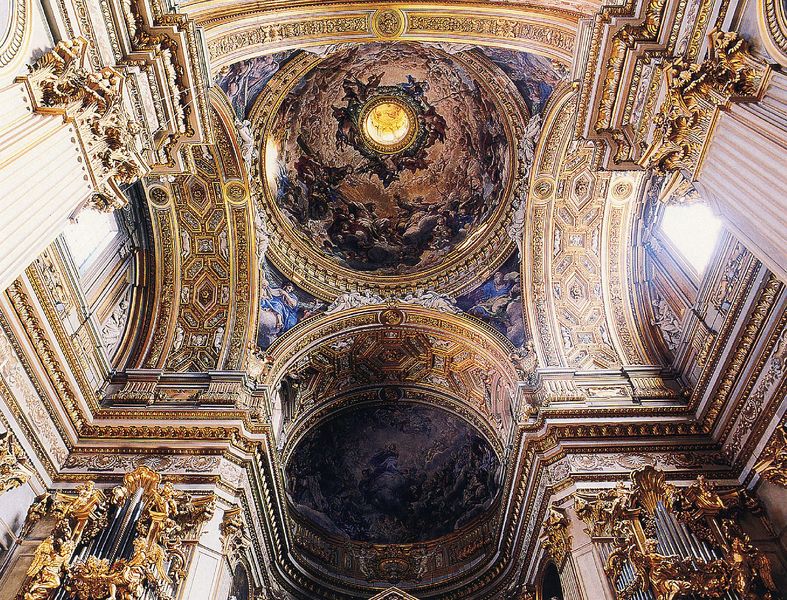
Titel: Santa Maria in Vallicella (Chiesa Nuova)
Künstler: Matteo da Castello
Standort: Rom (EU - I - Latium)
Schlagwörter: blau, gemälde, himmel, wolken, fenster, laterne, licht, pfeiler, schwarz, säulen, malerei, ornament, architektur, barock, kirche, gold, decke, engel, bogen, italien, pilaster, rundbogen, kuppel, detail, dekor, ornamente, verzierung, stuck, fotografie, bögen, vergoldet, dom, pracht, rom, orgel, seitenschiff, apsis, kassetten, heilige, deckengemälde, fresko, prunk, illusion, pfeifen, himmelfahrt, weltall, deckenmalerei, kriche, romanisch, vierung, azurblau, freske, glorie, kuppelgemälde, correggio, orgeln